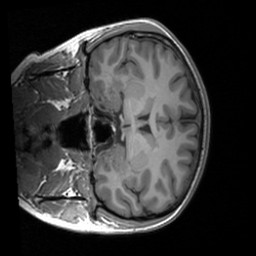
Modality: T1w
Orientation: coronal
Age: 21
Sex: female
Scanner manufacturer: siemens
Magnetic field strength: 3 T
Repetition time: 1.9 s
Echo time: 0.00226 s